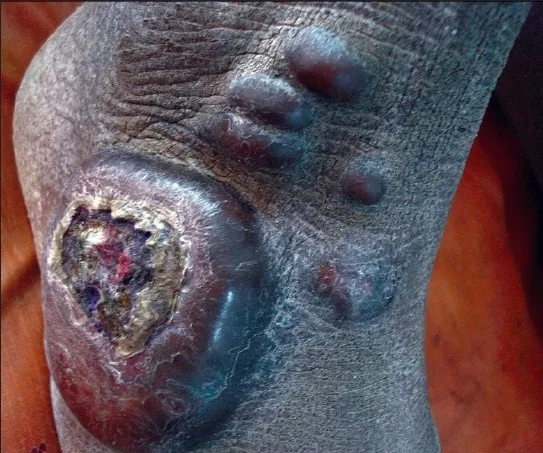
Multiple piloleiomyoma on the dorsum of the foot.
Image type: medical_photograph (other_medical_photograph)